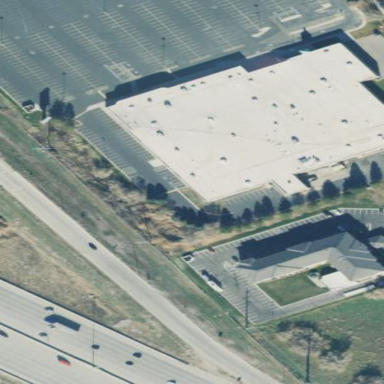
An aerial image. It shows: Commercial building.